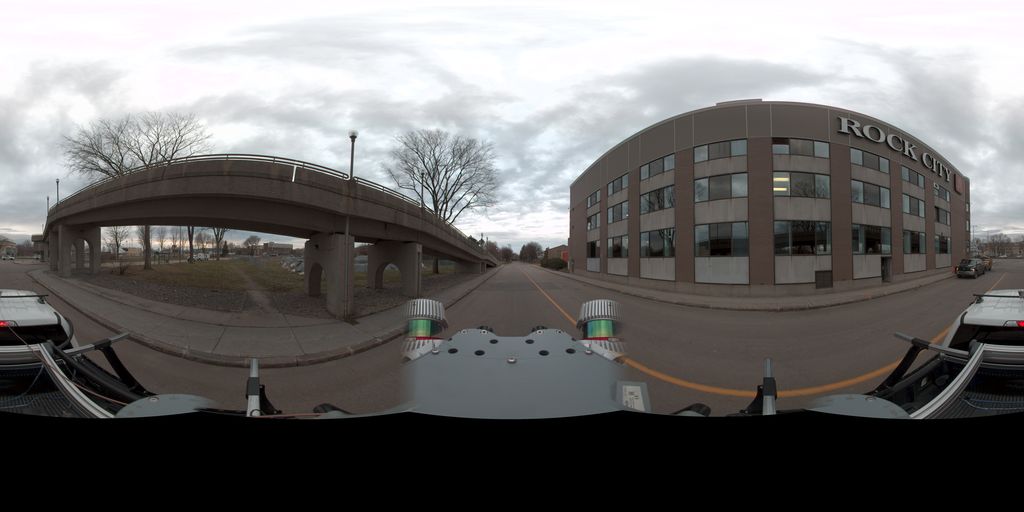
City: quebec_city